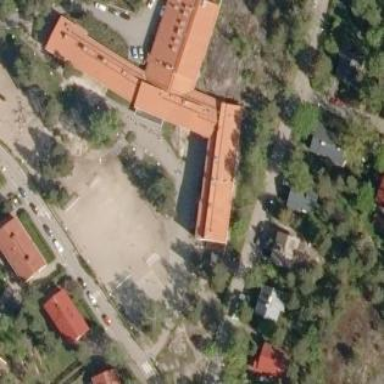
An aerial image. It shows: Schoolyard designated as leisure land.